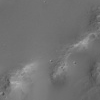
Atmospheric dust classification: not_dusty